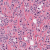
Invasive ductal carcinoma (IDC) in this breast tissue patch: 1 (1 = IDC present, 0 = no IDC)